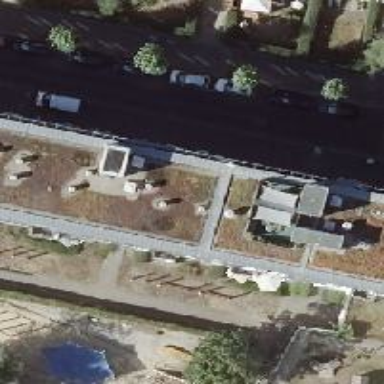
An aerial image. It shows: Building consisting of apartments.